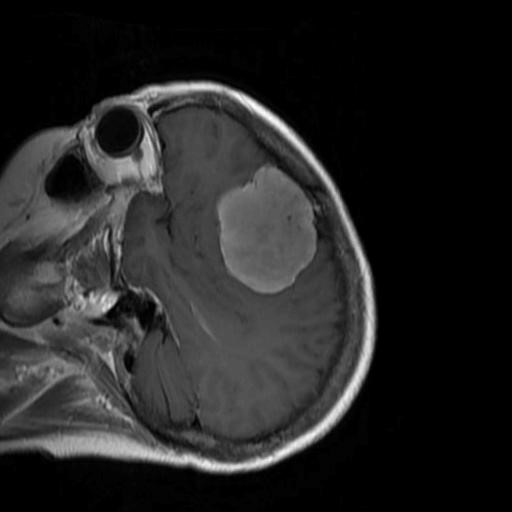
Label: brain_menin